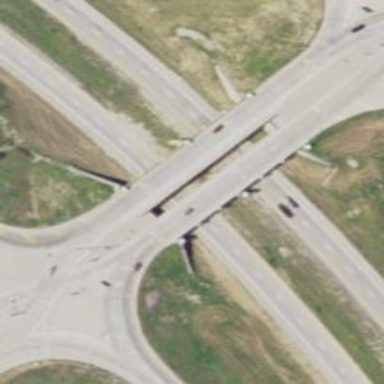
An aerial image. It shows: Trunk highway with bridge.